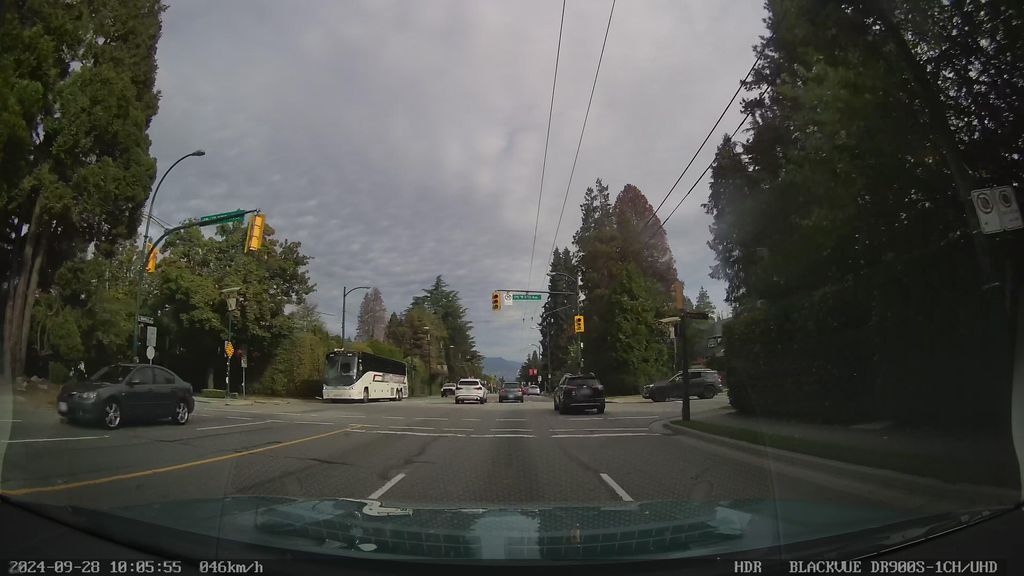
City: vancouver